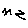
Label: zigzag